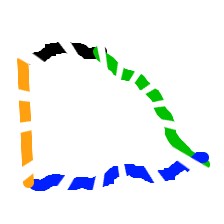
Shape: trapezoid